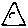
Label: triangle